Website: crate-barrel
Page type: customer-info-address
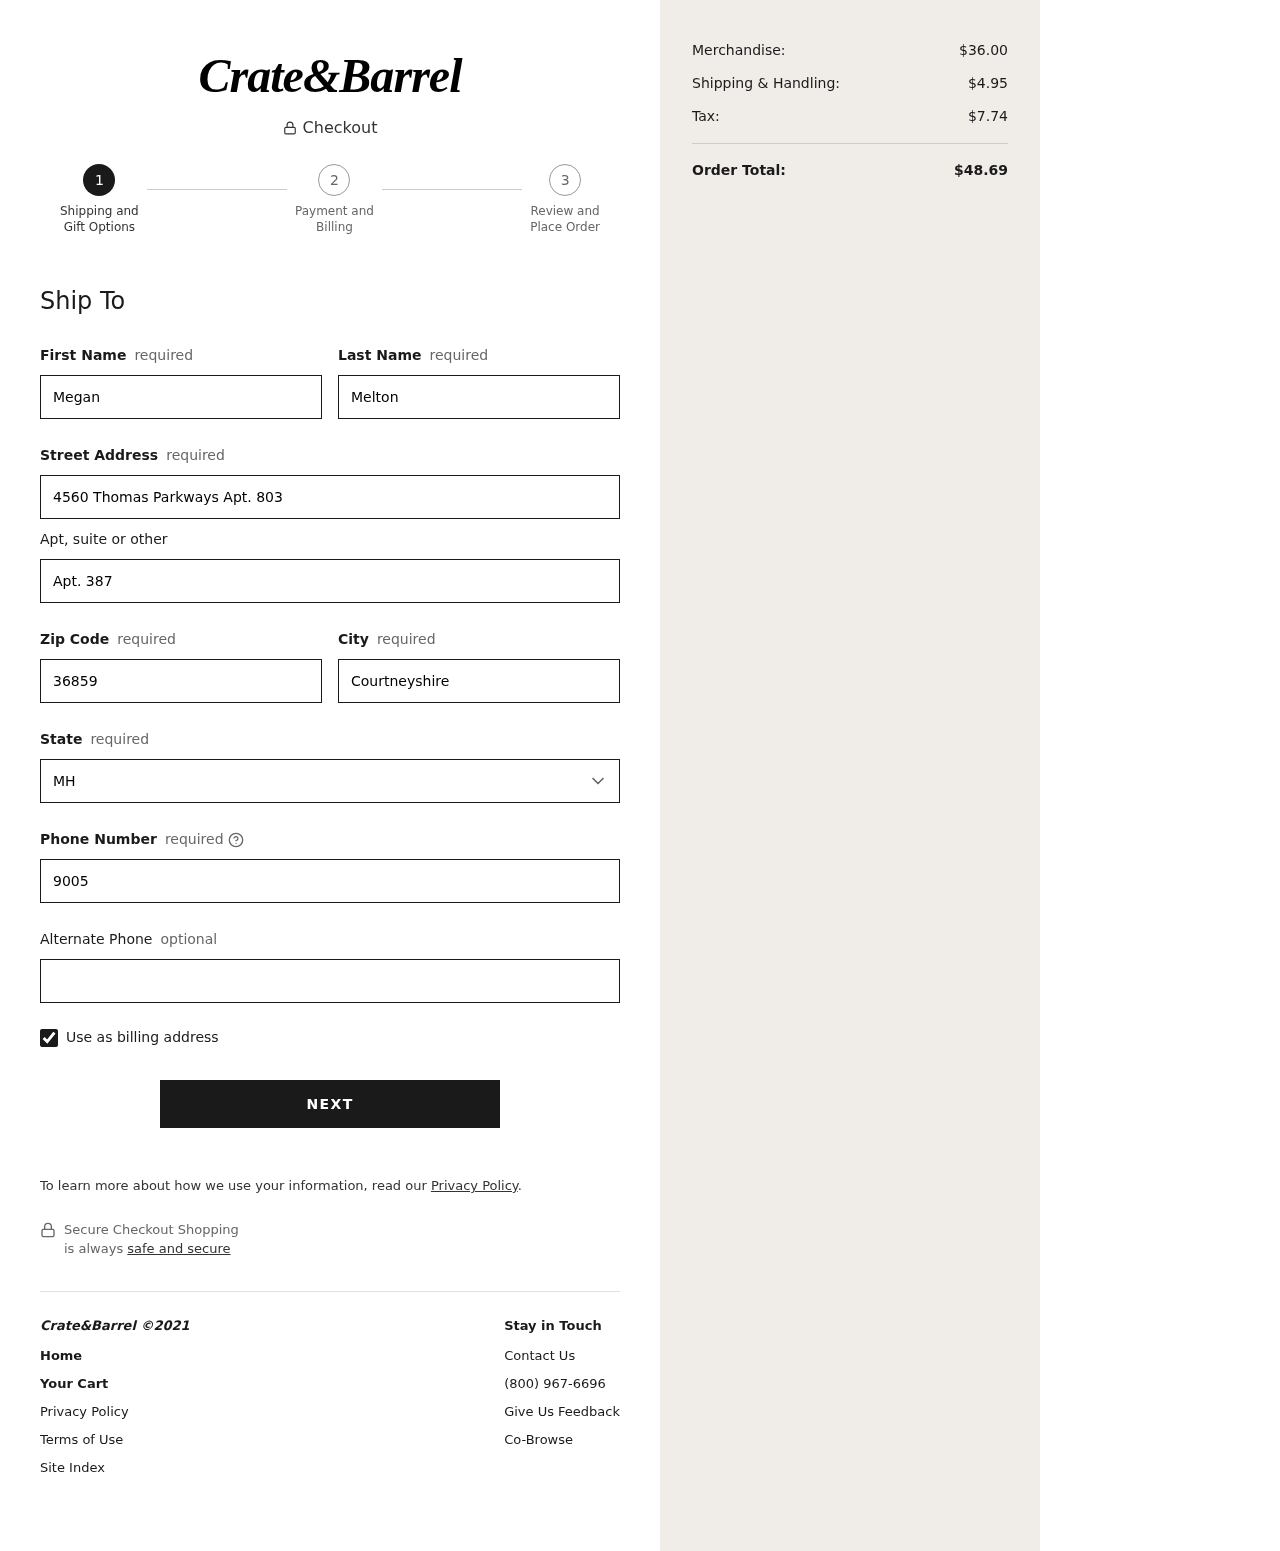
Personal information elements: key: PII_STATE
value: MH
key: PII_FIRSTNAME
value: Megan
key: PII_LASTNAME
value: Melton
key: PII_STREET
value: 4560 Thomas Parkways Apt. 803
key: PII_STREET2
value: Apt. 387
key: PII_POSTCODE
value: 36859
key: PII_CITY
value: Courtneyshire
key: PII_PHONE
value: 9005201538
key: PII_PHONE_ALT
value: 9162290551
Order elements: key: ORDER_SUBTOTAL
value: $36.00
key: ORDER_SHIPPING_COST
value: $4.95
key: ORDER_TAX
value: $7.74
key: ORDER_TOTAL
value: $48.69